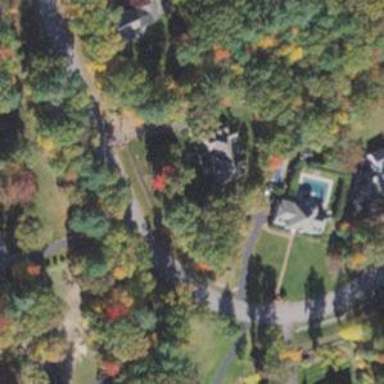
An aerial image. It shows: Driveway.